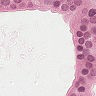
Metastatic tissue present: yes